Question: I am using graphics.h library to implement the a shutdown button on the display screen.The problem I am facing is that the color function(setfillcolor()) is not working by which I want to color the area between the two circles in red.My compiler is turbo C.
'''
void shutdown(void)
{
setcolor(RED);
circle(550,50,10);
setfillcolor(RED);
//color.
circle(550,50,15);
setcolor(CYAN);
}
'''

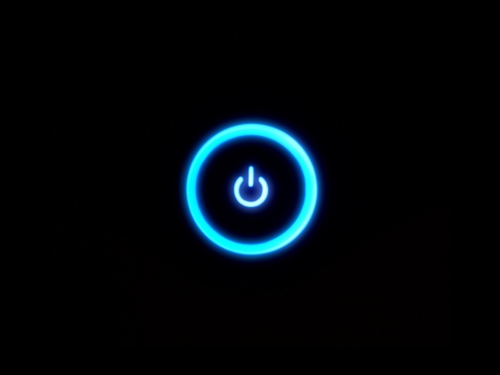
Answer: does setfillcolor just set the fill colour? i.e does it actually draw anything?
to maybe fill in your background you may have to find its rectangle and maybe call FilledRectangle (i dont know the function names sorry) before you draw both your circles?
so something like this: (psuedo-code)
1. set fill colour
2. draw background rectangle
3. set cirlce 1 colour
4. draw circle 1
5. set cirlce 2 colour
6. draw circle 2
sorry if im barking up the wrong tree!
---
EDIT:
there are a few too many maybe's youre right ;) here are two attempts at an answer to my interpretations of your question (though im not entirely sure what you are after):
## answer 1:
try something like this
'''
void shutdown(void)
{
setfillcolor(BLACK);
FilledRectangle(screenRectLeft, screenRectTop,
screenRectRight, screenRectBottom);
setcolor(CYAN);
circle(550,50,15);
setcolor(RED);
circle(550,50,10);
}
'''
where screenRectLeft, screenRectTop, screenRectRight and screenRectBottom are the extents of the screen rectangle. what this does is set the fill colour to be used when a filled shape is drawn. a filled rectangle is then drawn with the extents of the screen, which you must provide. then the circles are drawn, over the already drawn filled rectangle. the order the circles are drawn has been switched so that the larger circle does not overdraw the smaller circle (i assume this is what you want).
## answer 2:
if you mean that you want two rings, each with the same central point to be drawn, with the space between them to be the background colour, you will have to draw concentric circles, inwards from the largest circle, something like this:
'''
void shutdown(void)
{
setfillcolor(BLACK);
FilledRectangle(screenRectLeft, screenRectTop,
screenRectRight, screenRectBottom);
setcolor(RED);
circle(550,50,20);
setcolor(BLACK);
circle(550,50,15);
setcolor(RED);
circle(550,50,10);
setcolor(BLACK);
circle(550,50,5);
}
'''
that should (i think, cant test) draw two red rings. you can adjust the radii to your liking :o
---
hope this helps!?
p.s. i have just seen the image underneath your post - if that is the sort of result you are after i would strongly suggest using a more powerful/up-to-date graphics library if possible!